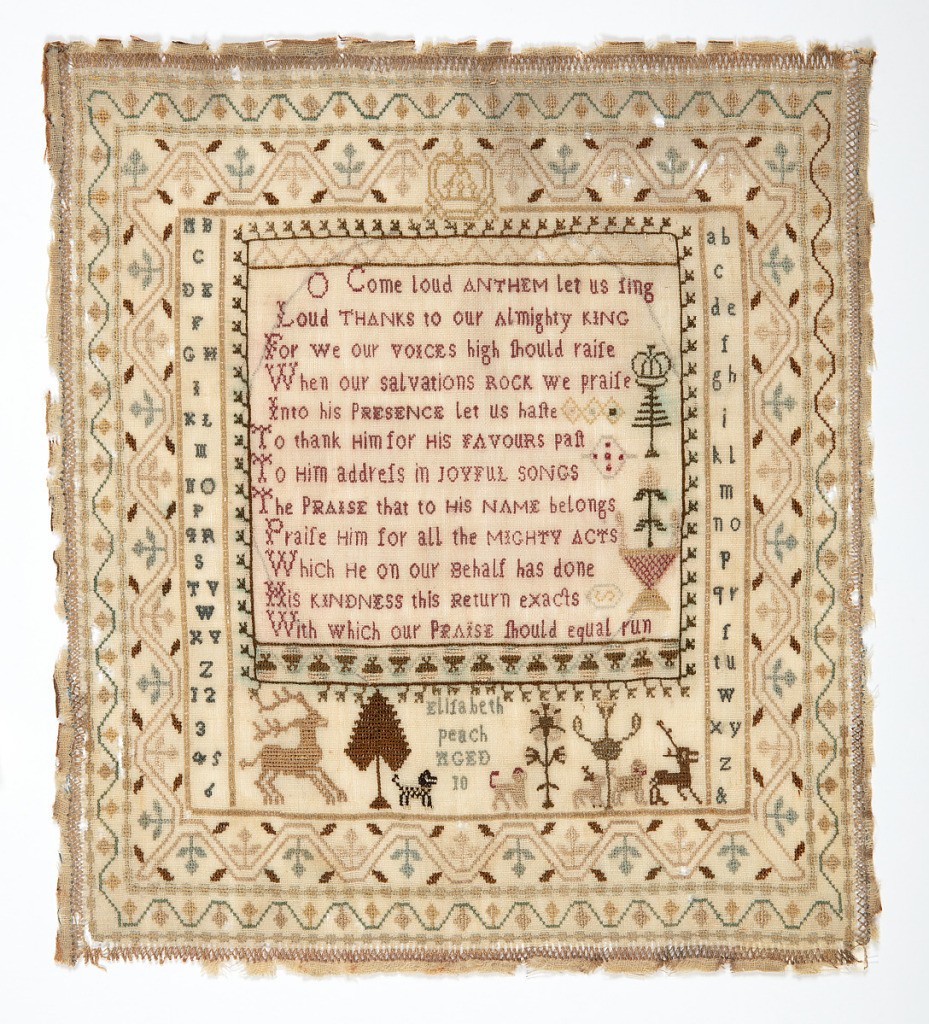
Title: Sampler and baptismal record
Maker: Elisabeth Peach
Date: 1773
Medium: silk, wool Technique: embroidered
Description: Deep floral borders surround a lengthy inscription. Just below inscription, spot motifs of stags, dogs, trees, and flowers. Baptismal papers on the reverse at time of purchase, in separate frame at present.

O come loud anthem let us ring
Loud thanks to our almighty king
For we our voices high should raise
When our salvations rock we praise
Into his presence let us haste
To thank him for his favors past
To him address in joyful songs
The praise that to his name belongs
Praise him for all the mighty acts
Which he on our behalf has done
His kindness this return exacts
With which our Praise should equal run

Elisabeth Peach Aged 10